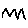
Label: zigzag